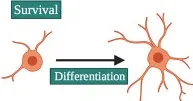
Laminin alpha2 in the ventricular-subventricular zone (VZ-SVZ) neural stem cell (NSC) niche. (B) Oligodendrogenesis and myelination are influenced by LAMA2 expression. In particular, LAMA2 expression influences the survival and differentiation of oligodendrocyte precursor cells (OPCs) as well as the maturation of oligodendrocytes.
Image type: pathology (immunostaining)